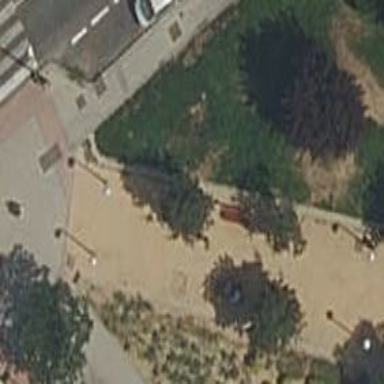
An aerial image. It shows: Bench.